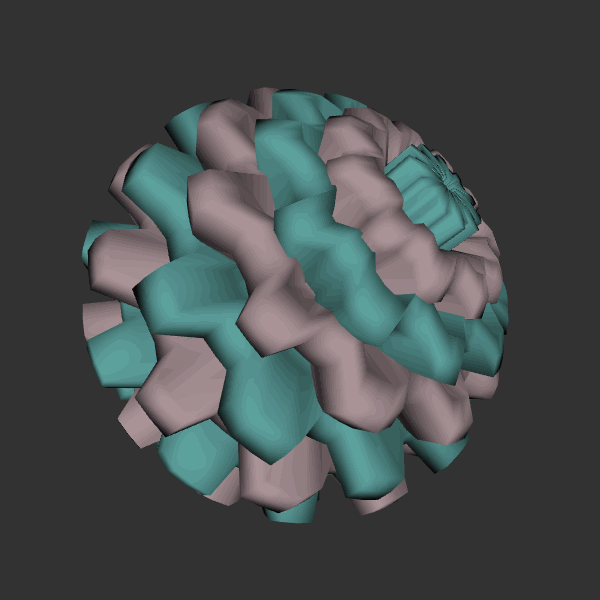
Background: dark